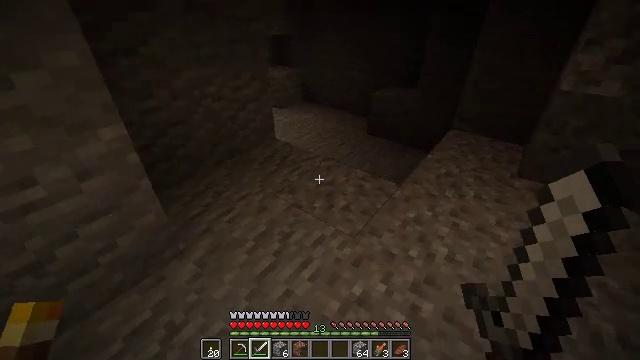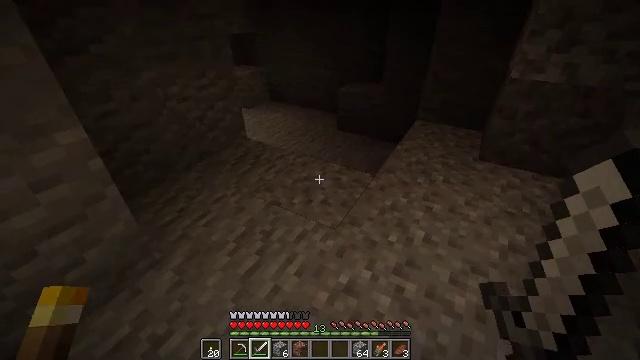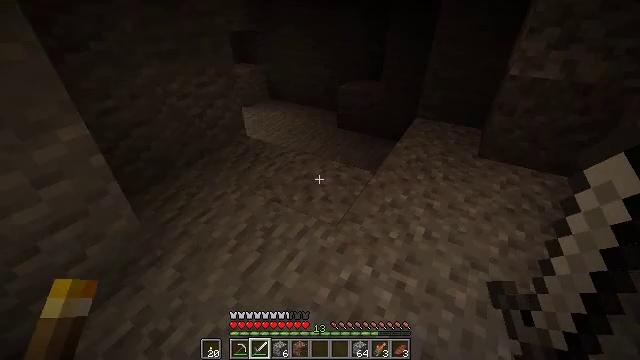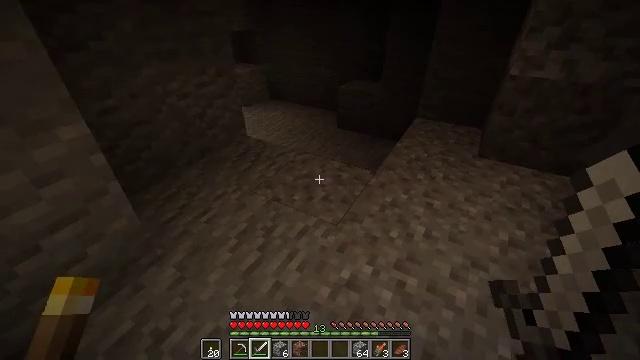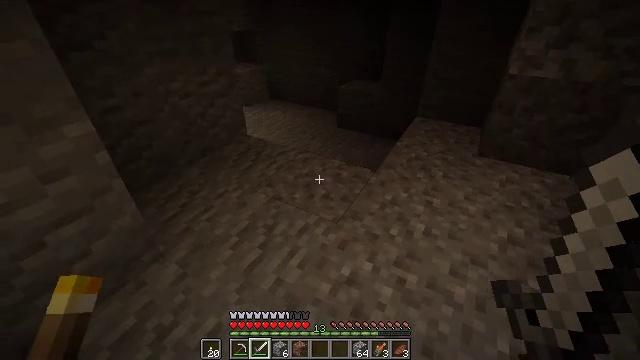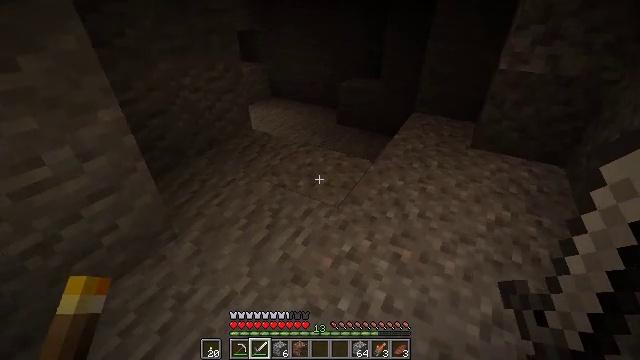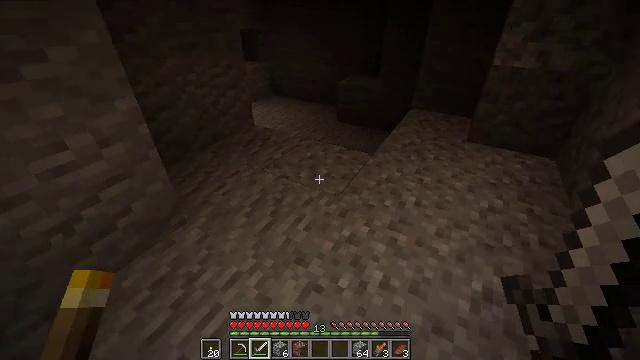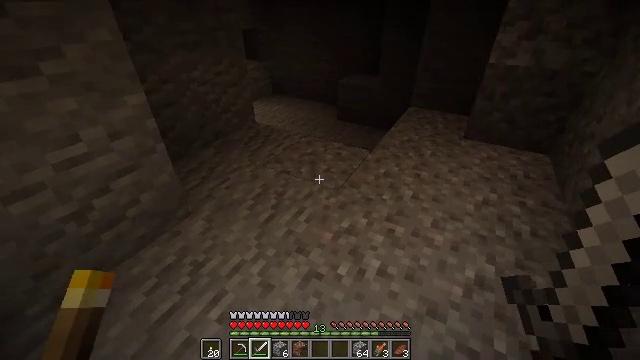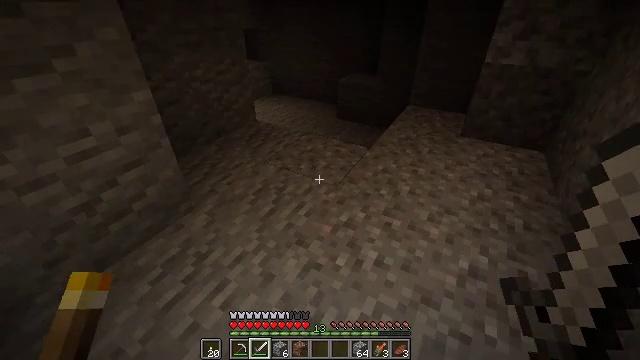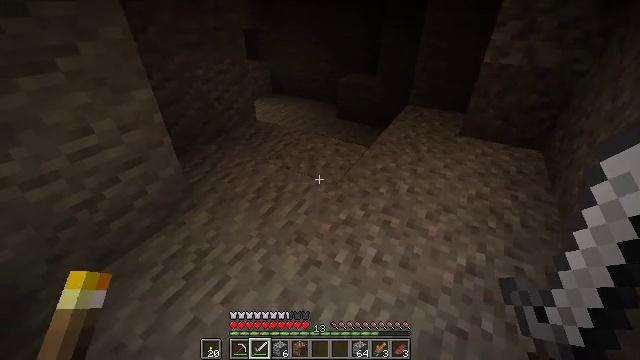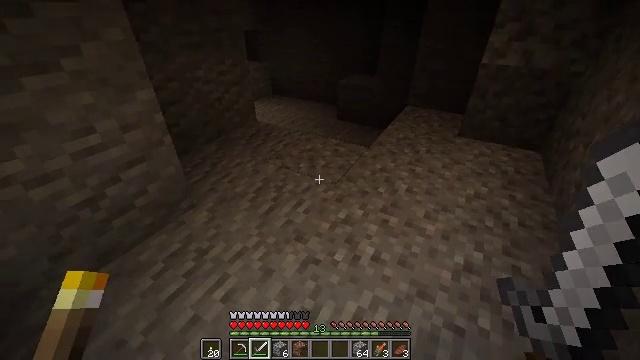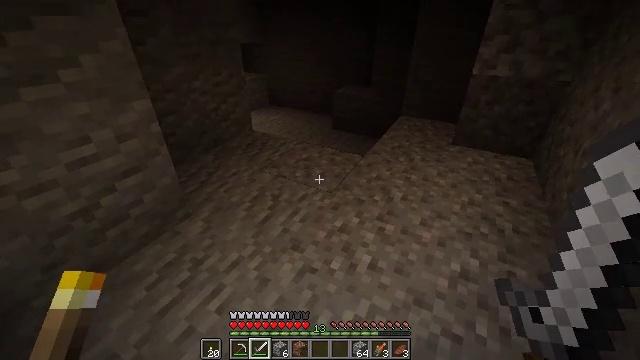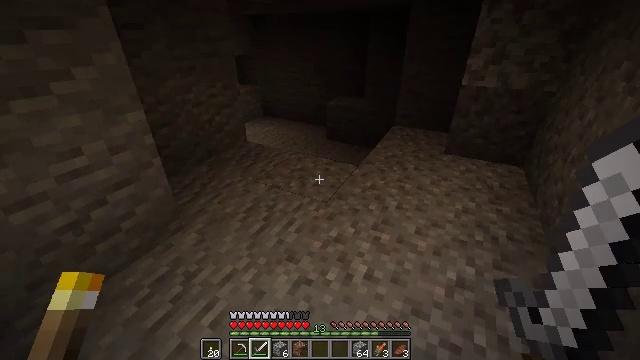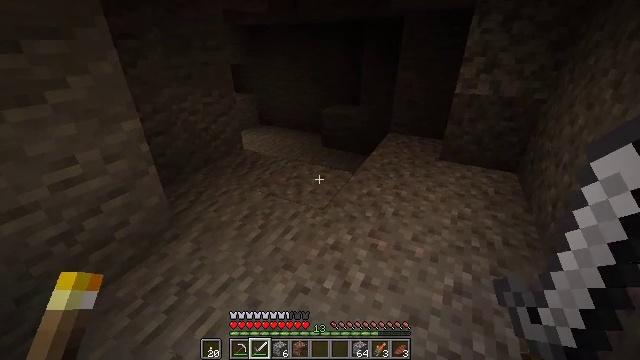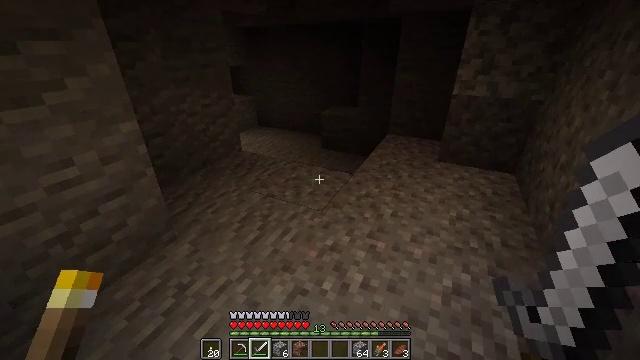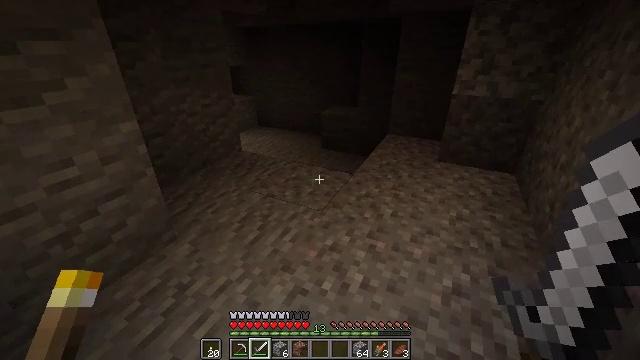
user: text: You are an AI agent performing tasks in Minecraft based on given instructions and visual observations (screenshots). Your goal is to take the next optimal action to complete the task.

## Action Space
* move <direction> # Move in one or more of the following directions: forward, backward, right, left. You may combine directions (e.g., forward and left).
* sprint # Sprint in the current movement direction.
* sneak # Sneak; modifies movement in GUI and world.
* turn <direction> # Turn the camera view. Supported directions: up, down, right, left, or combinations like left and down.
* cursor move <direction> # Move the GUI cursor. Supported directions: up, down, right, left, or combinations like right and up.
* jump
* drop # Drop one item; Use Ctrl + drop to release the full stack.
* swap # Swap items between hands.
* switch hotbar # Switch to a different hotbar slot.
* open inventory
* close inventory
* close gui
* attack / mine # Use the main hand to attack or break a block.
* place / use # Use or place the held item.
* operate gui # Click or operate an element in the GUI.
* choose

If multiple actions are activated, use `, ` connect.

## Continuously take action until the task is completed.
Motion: motion action
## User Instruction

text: Gather gravel by digging.
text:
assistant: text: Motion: turn right
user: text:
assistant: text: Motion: no_op
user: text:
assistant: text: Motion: no_op
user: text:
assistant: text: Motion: move back
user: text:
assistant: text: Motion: move back
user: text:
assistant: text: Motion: move back
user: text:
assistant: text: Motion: no_op
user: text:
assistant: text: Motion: no_op
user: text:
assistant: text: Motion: no_op
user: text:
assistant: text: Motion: no_op
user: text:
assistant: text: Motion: turn up
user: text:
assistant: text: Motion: turn right and up
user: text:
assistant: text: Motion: turn up
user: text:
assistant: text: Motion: no_op
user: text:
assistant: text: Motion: no_op
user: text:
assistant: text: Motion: no_op
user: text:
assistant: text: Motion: no_op
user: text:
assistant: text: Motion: no_op
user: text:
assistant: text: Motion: no_op
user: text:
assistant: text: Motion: no_op
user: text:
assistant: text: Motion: no_op
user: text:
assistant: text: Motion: attack / mine
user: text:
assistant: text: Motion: attack / mine
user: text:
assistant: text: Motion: attack / mine
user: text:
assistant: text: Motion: attack / mine
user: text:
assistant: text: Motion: attack / mine
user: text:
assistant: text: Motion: attack / mine
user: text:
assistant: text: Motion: attack / mine
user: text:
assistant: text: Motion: attack / mine
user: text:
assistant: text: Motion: attack / mine